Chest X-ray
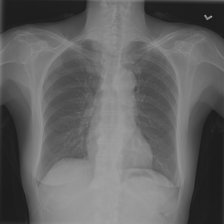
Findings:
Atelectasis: negative
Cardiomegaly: negative
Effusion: negative
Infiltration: positive
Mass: negative
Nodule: negative
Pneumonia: negative
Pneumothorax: negative
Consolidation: negative
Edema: negative
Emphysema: negative
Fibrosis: negative
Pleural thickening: negative
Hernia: negative